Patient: sex F, age 56
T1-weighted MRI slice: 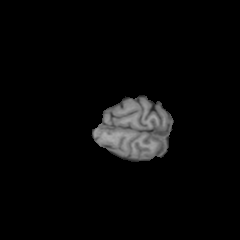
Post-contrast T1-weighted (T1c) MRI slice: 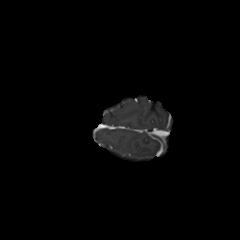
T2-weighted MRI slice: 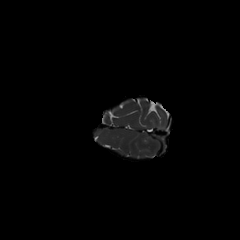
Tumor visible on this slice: no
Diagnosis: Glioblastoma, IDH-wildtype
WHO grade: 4